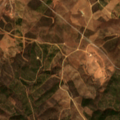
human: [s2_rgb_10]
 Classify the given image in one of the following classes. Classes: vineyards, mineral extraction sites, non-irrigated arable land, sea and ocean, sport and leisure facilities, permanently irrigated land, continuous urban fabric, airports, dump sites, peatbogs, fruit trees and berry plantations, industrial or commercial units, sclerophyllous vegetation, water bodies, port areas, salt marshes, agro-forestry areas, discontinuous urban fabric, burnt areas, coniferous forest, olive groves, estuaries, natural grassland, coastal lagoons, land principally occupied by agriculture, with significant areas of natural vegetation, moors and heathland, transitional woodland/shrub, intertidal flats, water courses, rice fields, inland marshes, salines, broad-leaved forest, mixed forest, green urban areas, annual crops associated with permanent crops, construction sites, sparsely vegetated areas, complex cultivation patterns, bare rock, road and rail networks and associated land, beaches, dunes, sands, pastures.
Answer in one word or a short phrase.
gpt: non-irrigated arable land, agro-forestry areas, coniferous forest, transitional woodland/shrub